Question: I have a really annoying issue whereby the persistent jQuery nav bars are appearing outside of the content width, much wider than the rest of the content on the page, this is what I see when I preview my HTML :

Using '<meta name="viewport" content="width=device-width, initial-scale=1.0, maximum-scale=1.0, minimum-scale=1.0, user-scalable=0" />' in the '<head>' it should set the content width to be the device width, which it has for the header and text element, but not for the nav bars.
This is my full HTML file for the above :
'''
<!DOCTYPE html>
<html>
<head>
<title>My Page</title>
<meta charset="utf-8" />
<meta name="viewport" content="width=device-width, initial-scale=1.0, maximum-scale=1.0, minimum-scale=1.0, user-scalable=0" />
<link rel="stylesheet" href="css/reset.css" />
<link rel="stylesheet" href="css/SmartConf.css" />
<link rel="stylesheet" href="css/jquery.mobile-1.1.1.min.css" />
</head>
<body onload="WL.Client.init({})" id="content">
<div data-role="page">
<div data-role="header">
<h1>Home</h1>
</div><!-- /header -->
<div data-role="content">
<p>Home</p>
</div><!-- /content -->
<div data-role="footer" data-id="foo1" data-position="fixed">
<div data-role="navbar">
<ul>
<li><a href="home.html">Home</a></li>
<li><a href="tweets.html">Tweets</a></li>
</ul>
</div><!-- /navbar -->
</div><!-- /footer -->
</div><!-- /page -->
<script src="js/SmartConf.js"></script>
<script src="js/messages.js"></script>
<script src="js/auth.js"></script>
<script src="js/jquery/jquery.mobile-1.1.1.js"></script>
</body>
</html>
'''
Is there a way of squeezing the nav bars into the main content window?
Thanks
:
If I drop 'id="content"' from the 'body' tag, then the width adjusts correctly, however by doing so I get various failures in the Worklight startup, as its referencing the "content" ID tag, therefore I believe there is a conflict as both the body and the div are competing for the ID of 'content'...
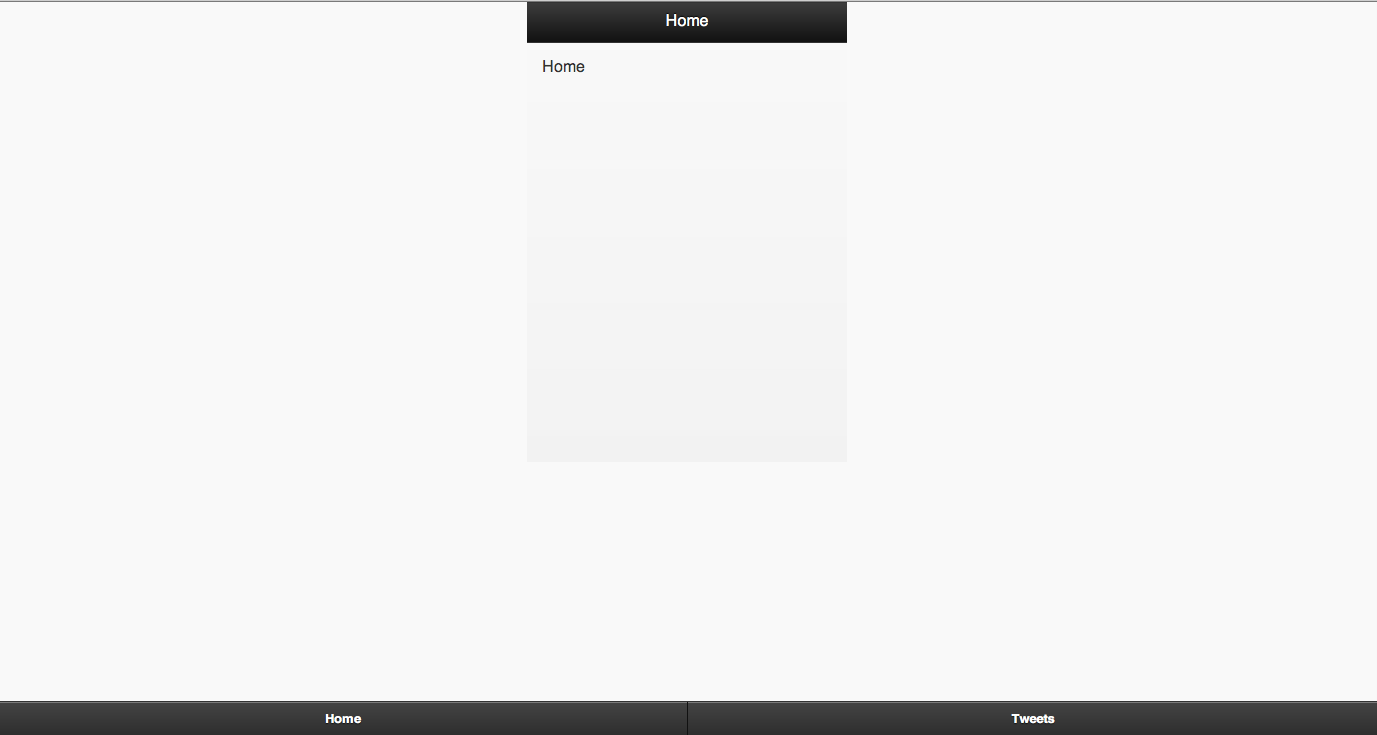
Answer: Remove those two lines:
'''
<link rel="stylesheet" href="css/reset.css" />
<link rel="stylesheet" href="css/SmartConf.css" />
'''